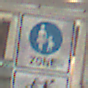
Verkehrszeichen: BeginnFussgaengerzone
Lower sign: EinspurigeFahrzeugeFrei4
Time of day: Night
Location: Outdoor (Urban)
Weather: PartlyCloudy
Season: NotSpecified
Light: Artificial